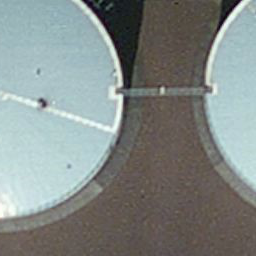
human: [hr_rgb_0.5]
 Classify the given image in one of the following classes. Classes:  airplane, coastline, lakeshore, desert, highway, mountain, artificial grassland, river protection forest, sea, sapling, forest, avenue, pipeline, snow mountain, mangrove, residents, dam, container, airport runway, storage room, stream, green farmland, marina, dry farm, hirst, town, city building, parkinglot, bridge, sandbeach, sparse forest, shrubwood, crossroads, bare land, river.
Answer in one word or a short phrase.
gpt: storage room